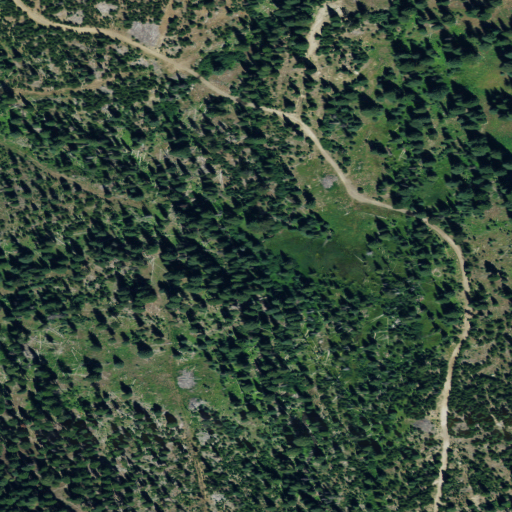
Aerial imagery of valley in Oregon named Sardine Gulch containing only evergreen forest